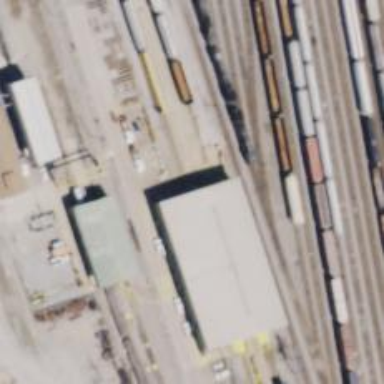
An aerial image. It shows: Railway yard with building passage tunnel.